Question: I have the following code to draw on a canvas. That code is taken from SO and Android SDK demos and I have skimmed it down to better explain my problem. The code is essentially working, but it makes older parts of the alpha drawings get darker over time because it draws the bitmap over and over in onDraw() (which is not a problem while using solid lines as demonstrated in the SDK, but which becomes one when using alpha).

'''
public class CanvasView extends View {
public void init() {
bitmap = Bitmap.createBitmap(1280, 720, Bitmap.Config.ARGB_8888); // a bitmap is created
canvas = new Canvas(bitmap); // and a canvas is instantiated
}
// Events
@Override public boolean onTouchEvent(@Nonnull MotionEvent event) {
float x = event.getX(); float y = event.getY();
switch (event.getAction()) {
case MotionEvent.ACTION_DOWN: // when the user touches down
path.reset(); // the previous path is reset (if any)
drawingTool.down(); // my own class which encapsulates path.moveTo()
break;
case MotionEvent.ACTION_MOVE: // when the user paints
Rect dirtyRect = drawingTool.move(x, y); // encapsulates path.quadTo() // the path is built
if (dirtyRect != null) { invalidate(dirtyRect); } // and the dirty rectangle is invalidated
break;
case MotionEvent.ACTION_UP: // when the user lifts the finger
canvas.drawPath(path, paint); // the final path is drawn
path.reset();
invalidate(); // and the full area invalidated (just to make sure the final drawing looks as it should)
break;
}
return true;
}
@Override protected void onDraw(@Nonnull Canvas canvas) { // after every move or up event
super.onDraw(canvas);
canvas.drawBitmap(bitmap, 0, 0, null); // the previous bitmap is drawn [here is the problem]
canvas.drawPath(path, paint); // and the new path is added
}
}
'''
The problem happens in onDraw(), because the bitmap is drawn over and over. So every time a new path is finished, the previous drawing becomes darker.
I know I could take a second bitmap and cache the results after each path is drawn, and then apply that "clean" bitmap for each new path. But this would be expensive.
Is there a way to draw alpha lines without using a second bitmap or re-drawing everything after each path? I am looking for an inexpensive solution.
Problem here is that bitmap and canvas are directly coupled, so when I draw on the canvas, the result immediately reflects in the bitmap. So I can't just clear one or the other?
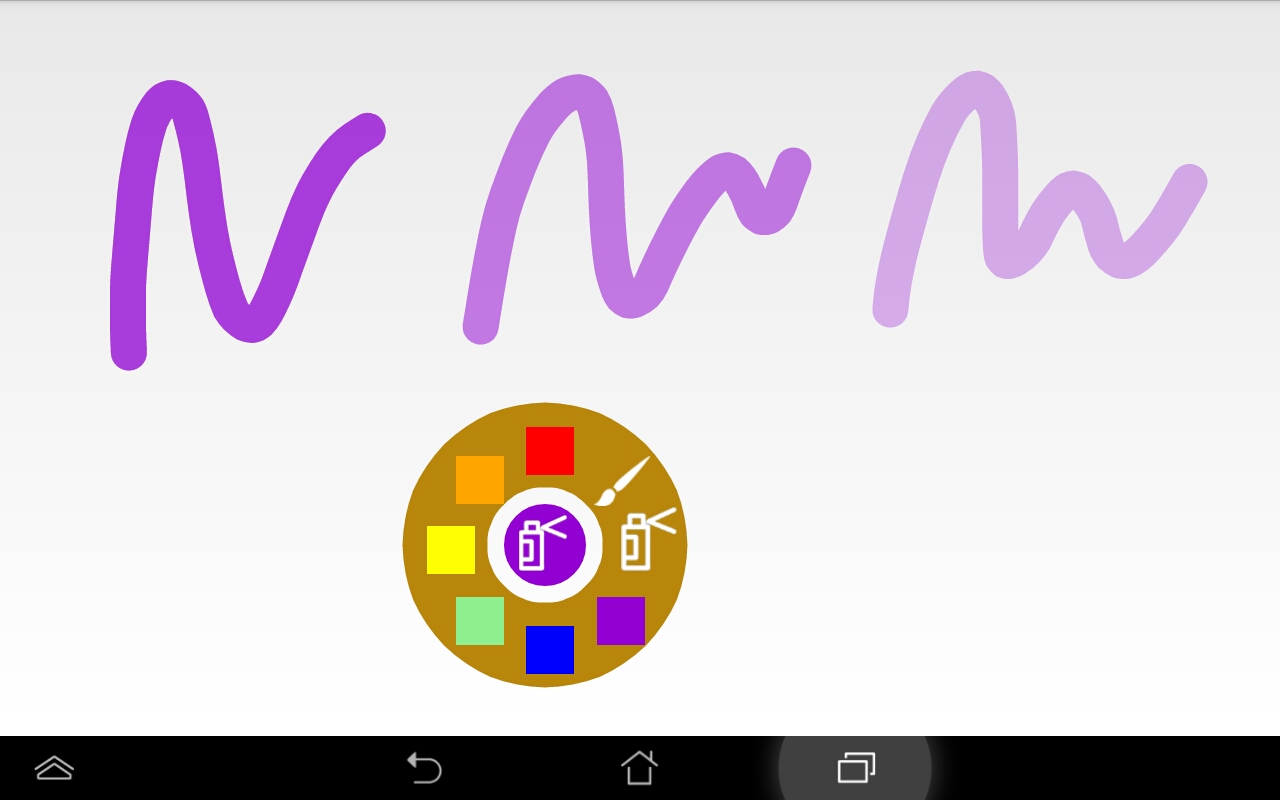
Answer: I played with this for some time and I realized that the solution is as simple as switching the two commands in onDraw.
Instead of
'''
canvas.drawBitmap(bitmap, 0, 0, null);
canvas.drawPath(path, paint);
'''
use
'''
canvas.drawPath(path, paint);
canvas.drawBitmap(bitmap, 0, 0, null);
'''
Drawing the bitmap last solves the problem. It is still too dark while being painted, so it needs some more tweaking, but the main problem is solved.
Plus, the good thing about it is that I won't need a second bitmap. But it is also clear that a second bitmap wouldn't have made much sense, as my bitmap is caching the image already and onDraw() just draws it into the view.